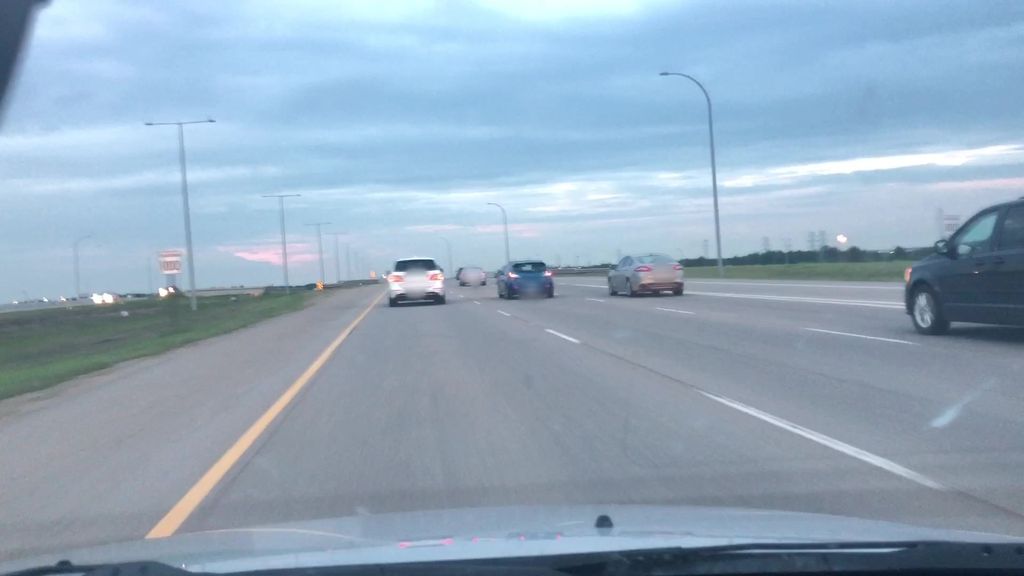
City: edmonton